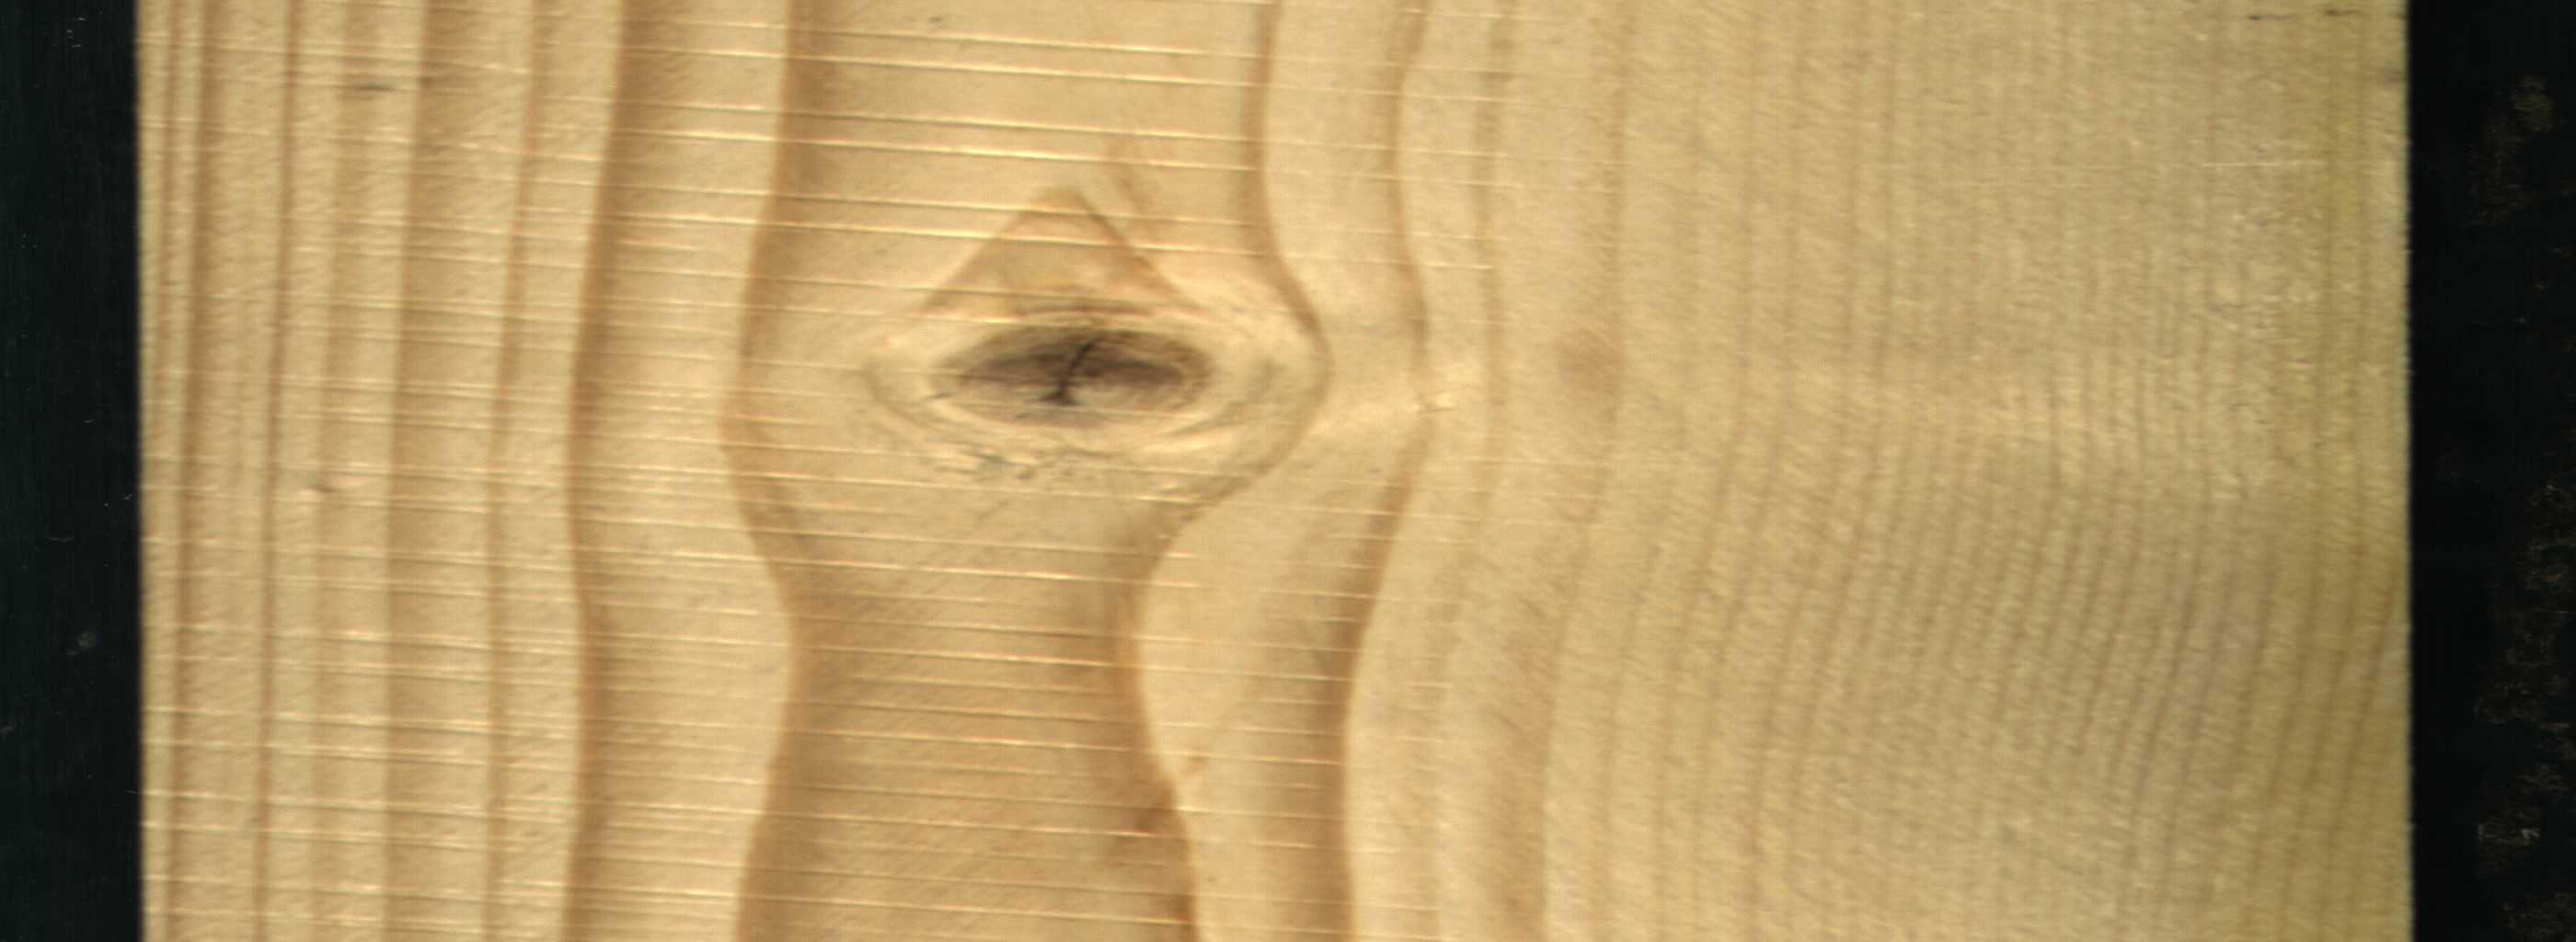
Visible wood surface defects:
knot_with_crack